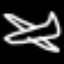
Label: airplane